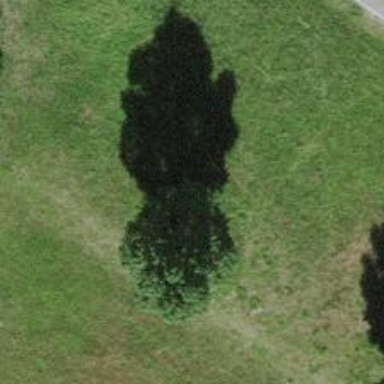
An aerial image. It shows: Avenue of trees.